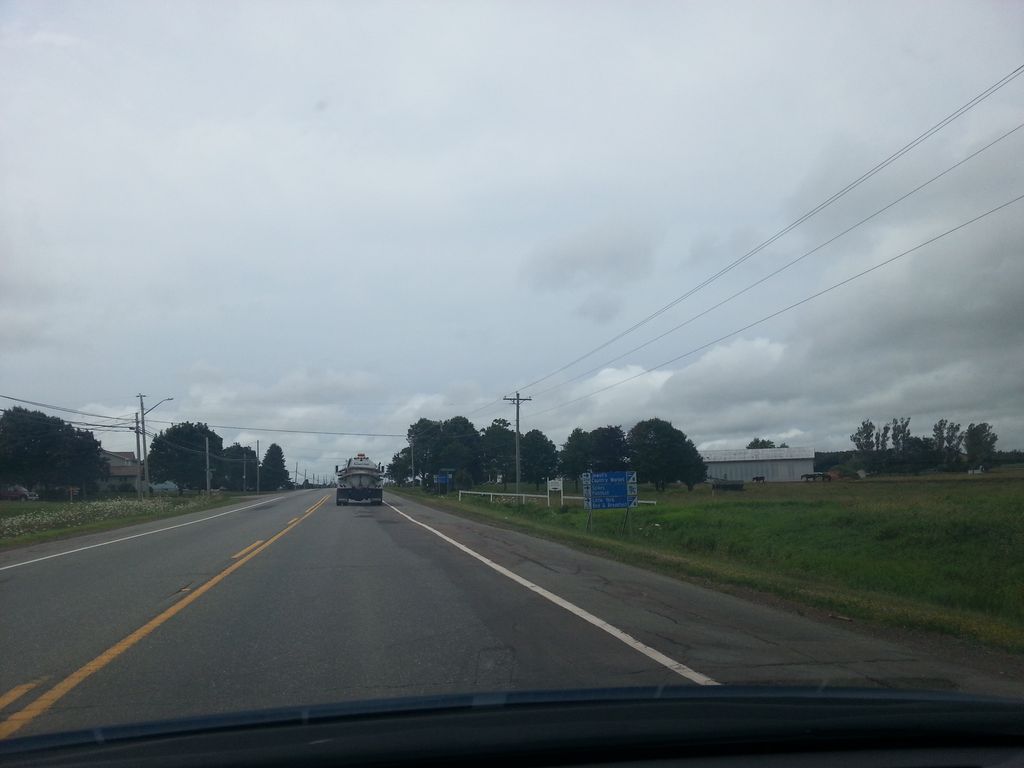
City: charlottetown